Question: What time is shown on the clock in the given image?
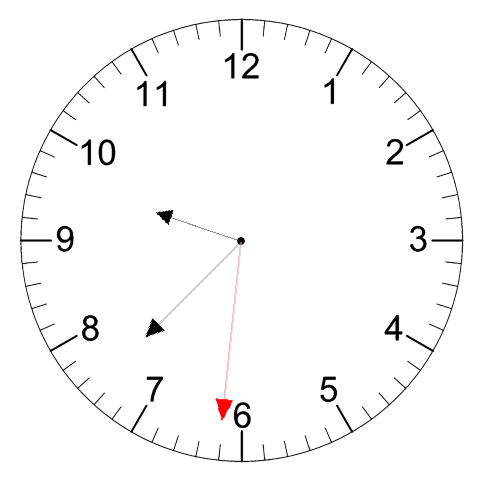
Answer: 09:37:31